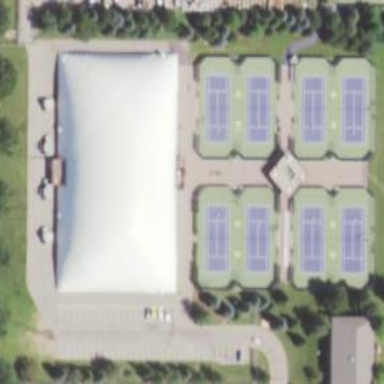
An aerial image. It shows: Sports center building dedicated to tennis.